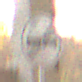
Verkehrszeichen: EndeUeberholverbot
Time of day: SunriseSunset
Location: Roofed (Suburban)
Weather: Clear
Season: NotSpecified
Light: Natural